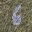
Label: 6